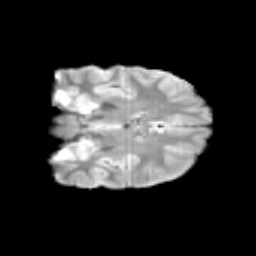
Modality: T2w
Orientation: coronal
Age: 14
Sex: female
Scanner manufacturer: siemens
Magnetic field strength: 3 T
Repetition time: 3.8 s
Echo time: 0.07 s